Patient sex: M
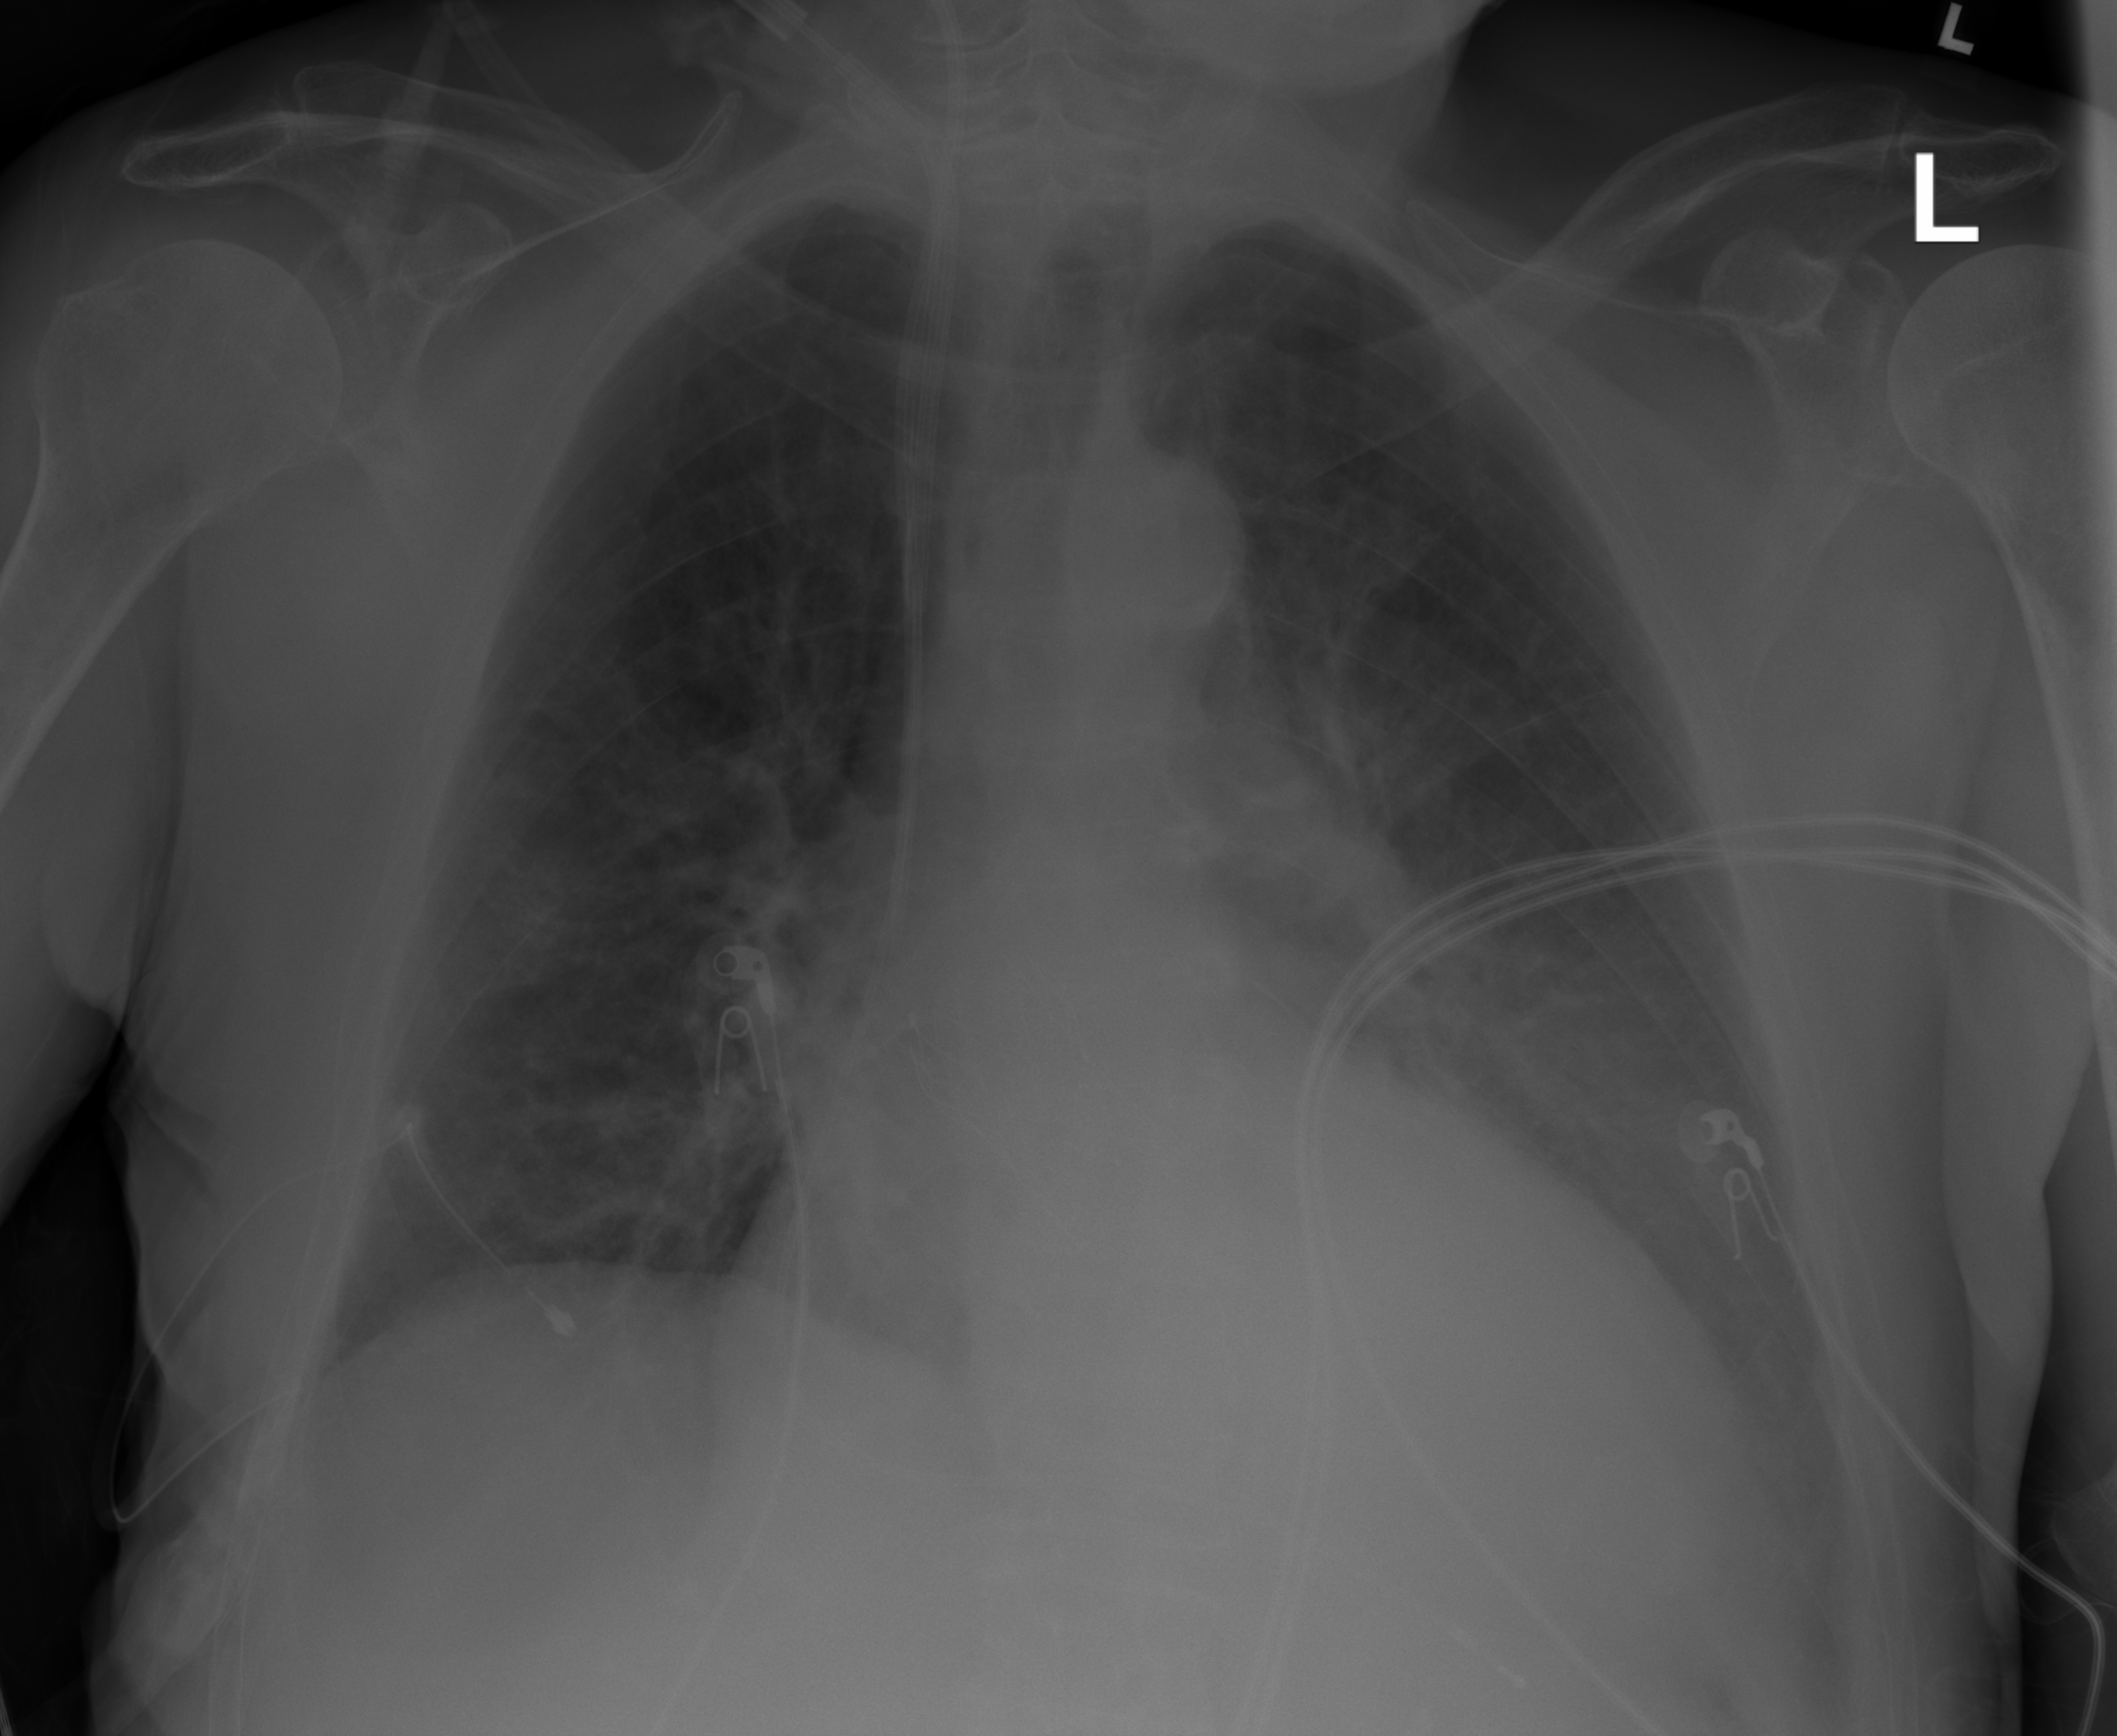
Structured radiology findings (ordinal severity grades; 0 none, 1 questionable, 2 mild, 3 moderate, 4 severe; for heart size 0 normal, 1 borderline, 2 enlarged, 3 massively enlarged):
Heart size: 2
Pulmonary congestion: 2
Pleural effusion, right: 0
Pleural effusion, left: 2
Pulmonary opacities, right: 0
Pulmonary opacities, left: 0
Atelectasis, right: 2
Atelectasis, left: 2